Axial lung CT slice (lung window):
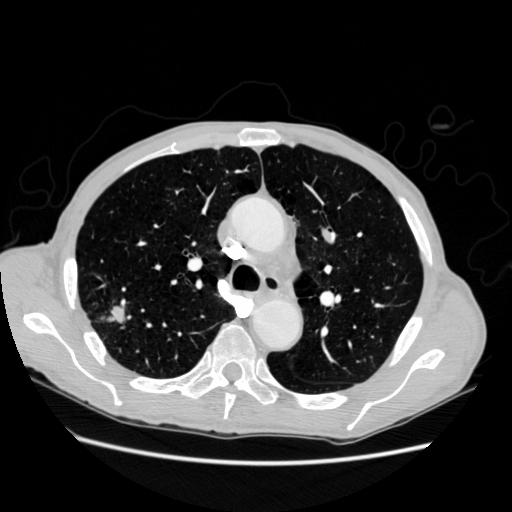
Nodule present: yes
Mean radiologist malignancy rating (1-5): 4.5